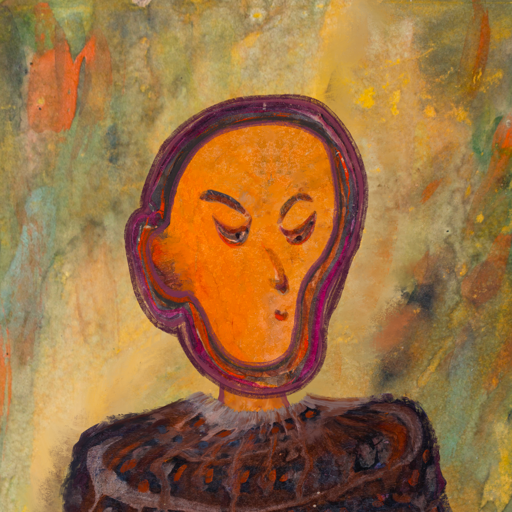
Background: Comrade, Head And Neck Side: Hypocrite_w_Hair, Face Side: Hypocrite, Bust: Hypocrite, Hair Side: Blank, Head Accessory: Blank, Second Necklace: Blank, Necklace: Blank, Baby: Blank